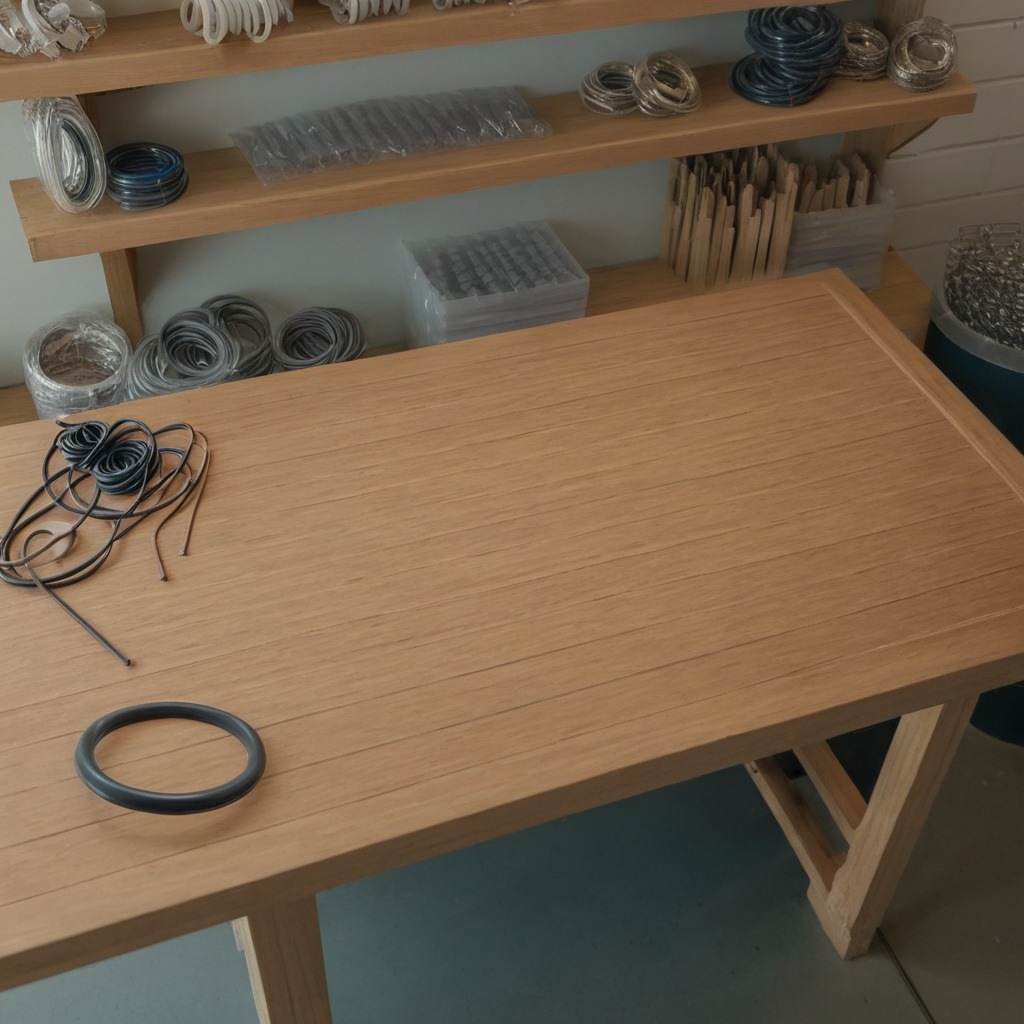
A rubber O-ring is lying on the workbench inside a coastal fishing gear workshop.